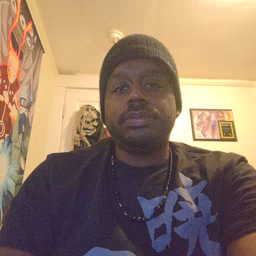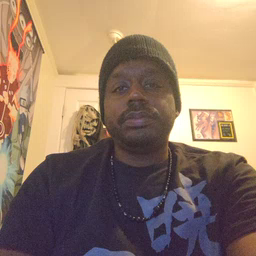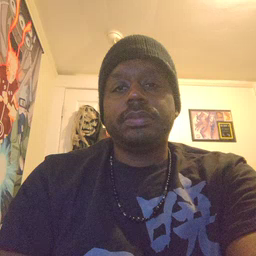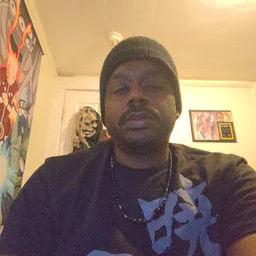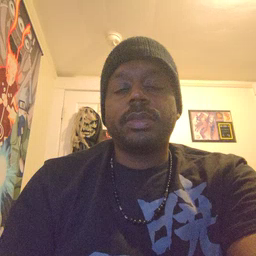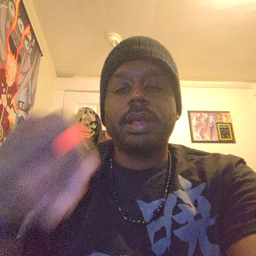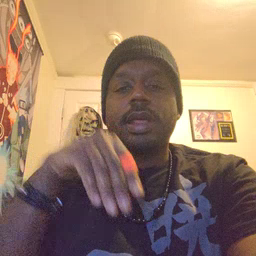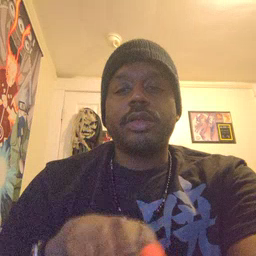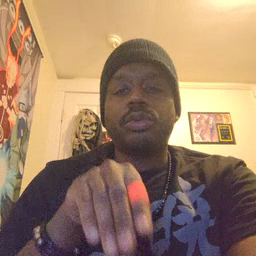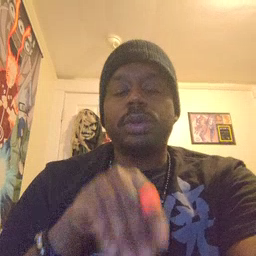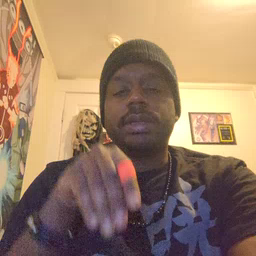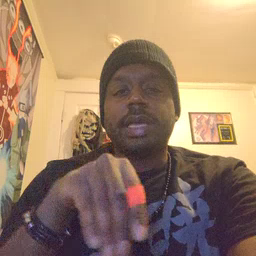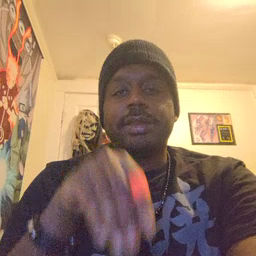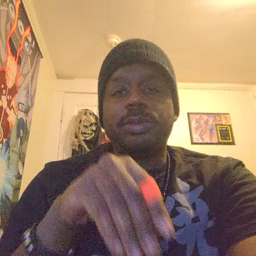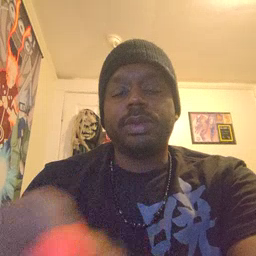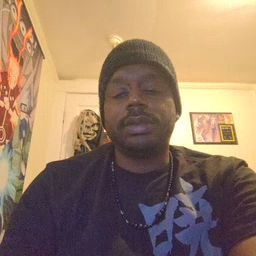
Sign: into